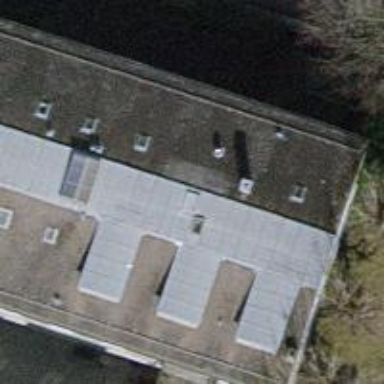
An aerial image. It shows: Government building with gabled roof.